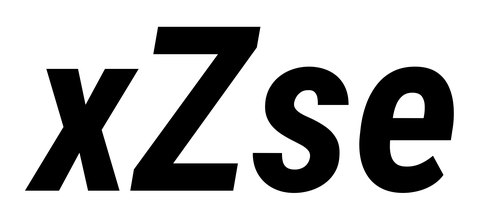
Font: Roboto-Italic_Condensed_Bold_Italic